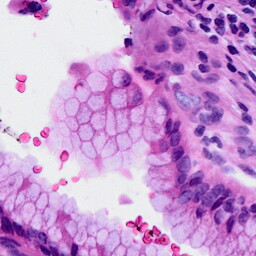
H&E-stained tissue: Cervix